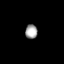
Tissue: lung
Cell type: Epithelial cells
Senescence score: 0.5514
Nuclear area (px): 167
Mean DAPI intensity: 165.066